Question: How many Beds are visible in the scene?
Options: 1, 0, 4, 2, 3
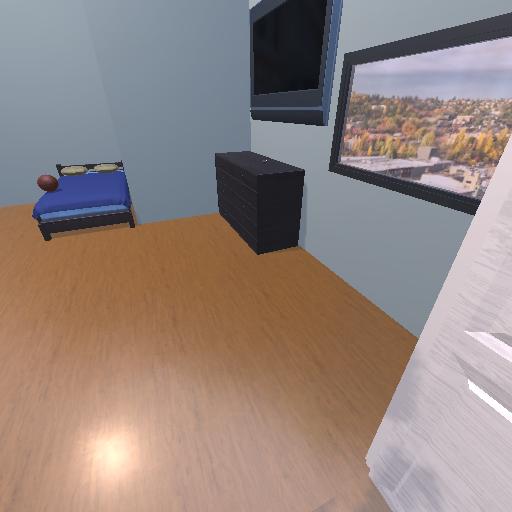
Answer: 1